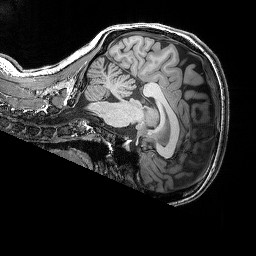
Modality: T1w
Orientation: sagittal
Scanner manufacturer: siemens
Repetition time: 2.25 s
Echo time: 0.00418 s